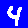
Digit: 4